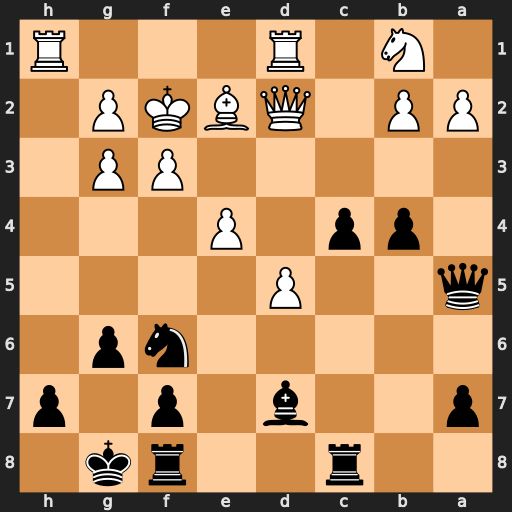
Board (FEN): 2r2rk1/p2b1p1p/5np1/q2P4/1pp1P3/5PP1/PP1QBKP1/1N1R3R
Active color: b
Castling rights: -
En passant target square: -
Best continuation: c3 Qd4 c2